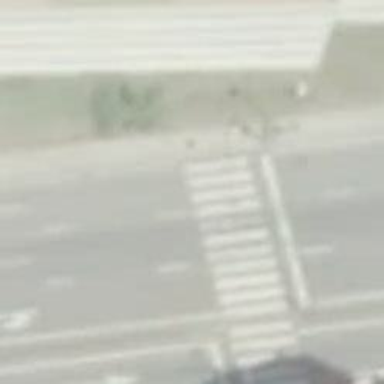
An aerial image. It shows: Crossing with zebra markings controlled by traffic signals.